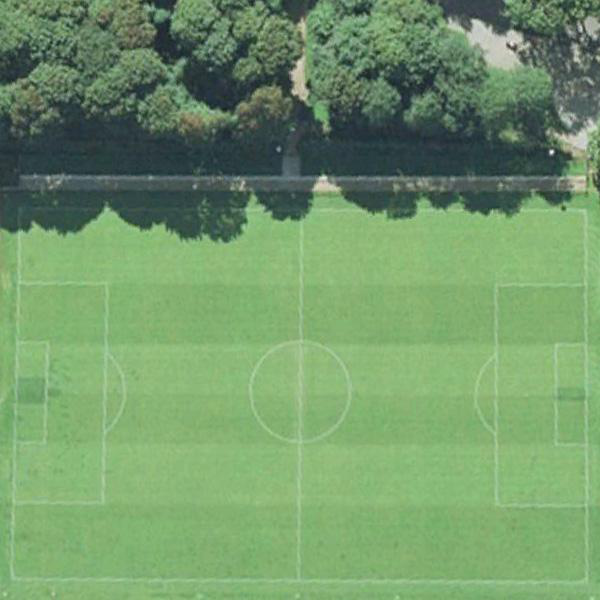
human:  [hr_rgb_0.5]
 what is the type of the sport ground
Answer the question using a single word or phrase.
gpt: football field